Chest X-ray:
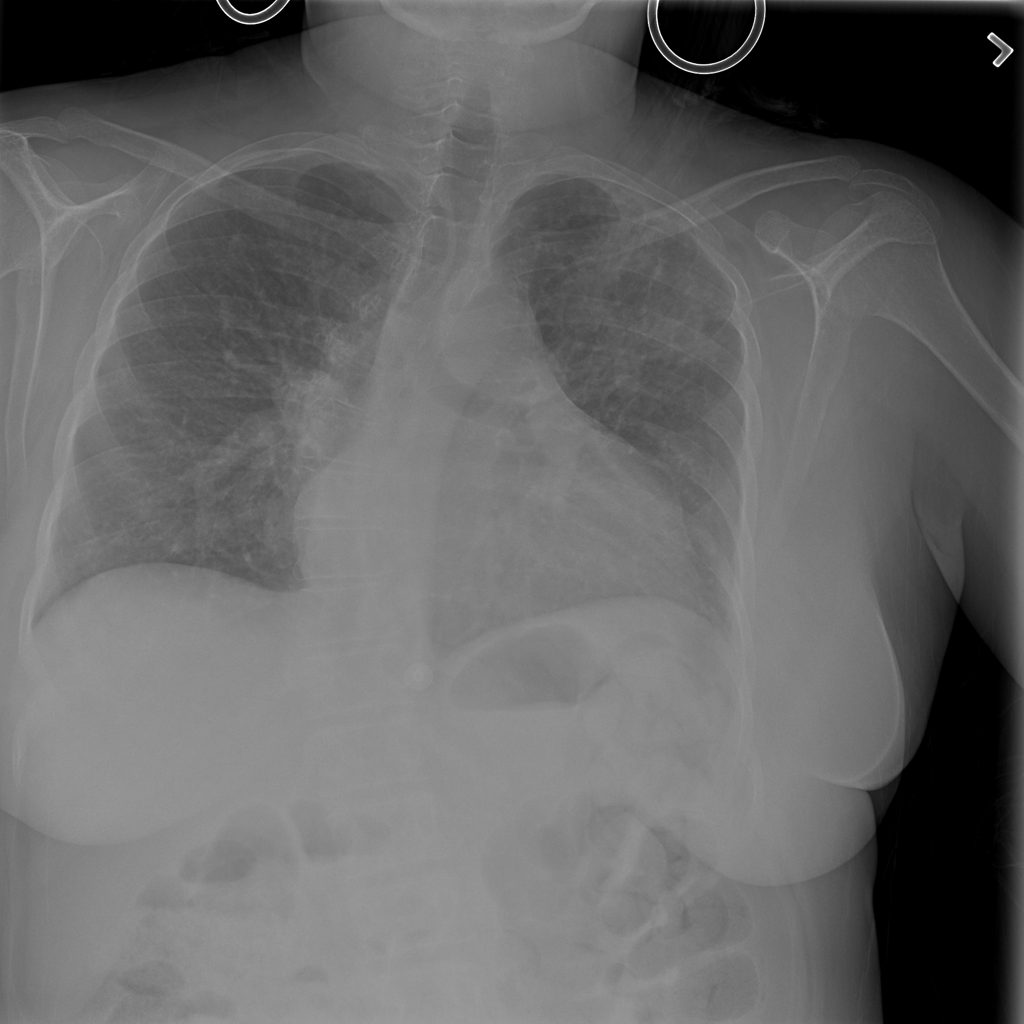
Findings: Consolidation
No abnormal finding: no